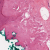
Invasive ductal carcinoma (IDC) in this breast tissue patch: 0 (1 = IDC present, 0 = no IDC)